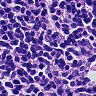
Metastatic tissue present: no